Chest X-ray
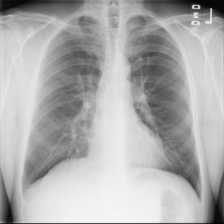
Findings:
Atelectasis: positive
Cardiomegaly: negative
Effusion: negative
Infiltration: negative
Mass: negative
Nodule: negative
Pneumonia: negative
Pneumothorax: negative
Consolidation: negative
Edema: negative
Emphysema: negative
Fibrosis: negative
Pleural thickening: negative
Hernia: negative